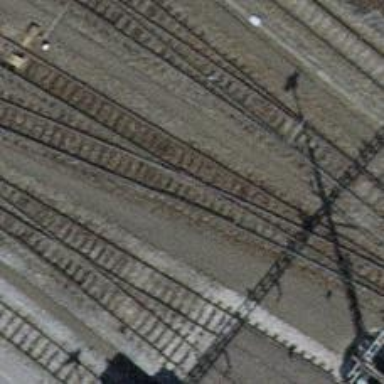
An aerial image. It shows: Yard with single rail track. The railway track is electrified with contact line for service purposes.